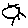
Label: sun